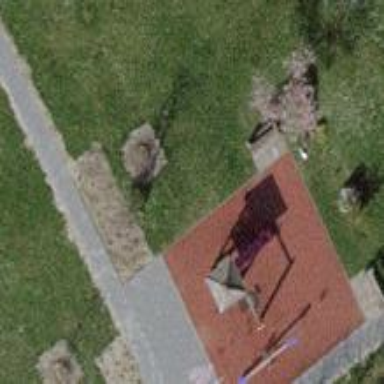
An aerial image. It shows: Playground area for leisure activities on the land.